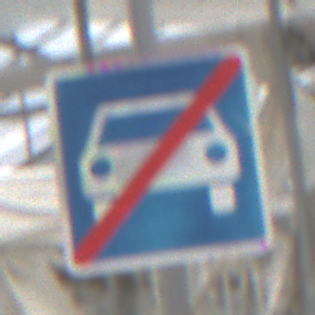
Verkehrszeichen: EndeKraftfahrstrasse
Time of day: Midday
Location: Roofed (Special)
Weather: Overcast
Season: NotSpecified
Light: Natural